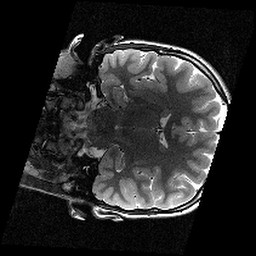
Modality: T2w
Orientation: coronal
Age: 12
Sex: female
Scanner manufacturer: siemens
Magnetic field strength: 3 T
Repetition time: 9.23 s
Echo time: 0.067 s